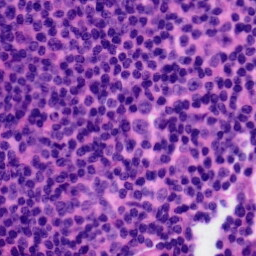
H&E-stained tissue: Tonsil